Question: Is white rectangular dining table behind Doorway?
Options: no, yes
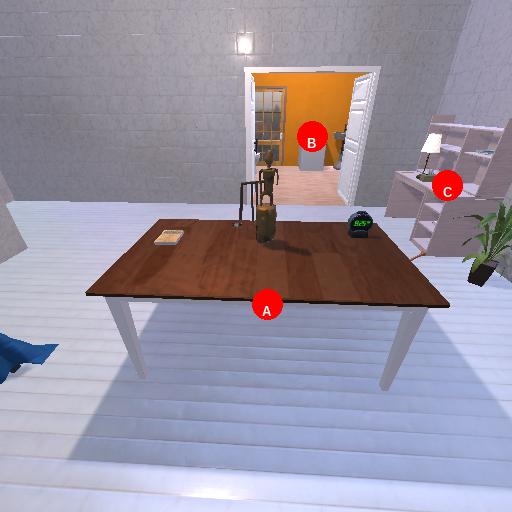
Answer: no